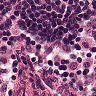
Metastatic tissue present: no